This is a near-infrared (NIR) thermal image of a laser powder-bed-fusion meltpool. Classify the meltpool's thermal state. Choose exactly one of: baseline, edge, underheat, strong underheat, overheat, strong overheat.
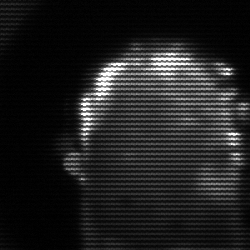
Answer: baseline